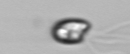
Label: flagellate_morphotype1